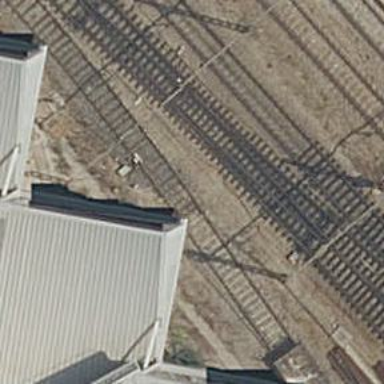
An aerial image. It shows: Railway track with contact line for electrification.